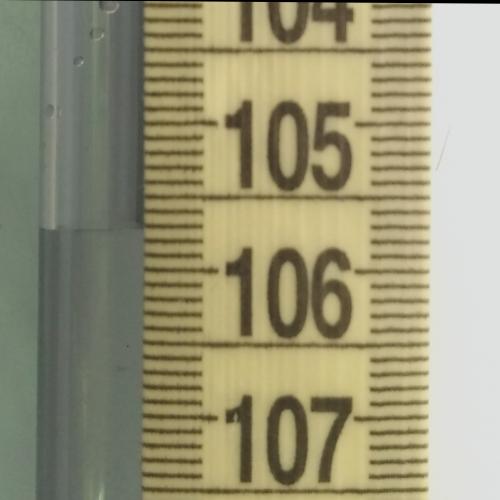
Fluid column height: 105.7 cm